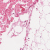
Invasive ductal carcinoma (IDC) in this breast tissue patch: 0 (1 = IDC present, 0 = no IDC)